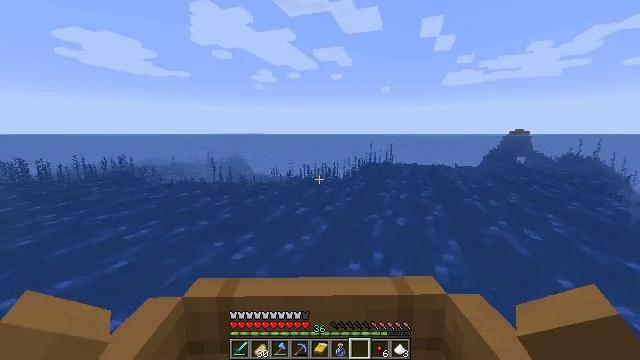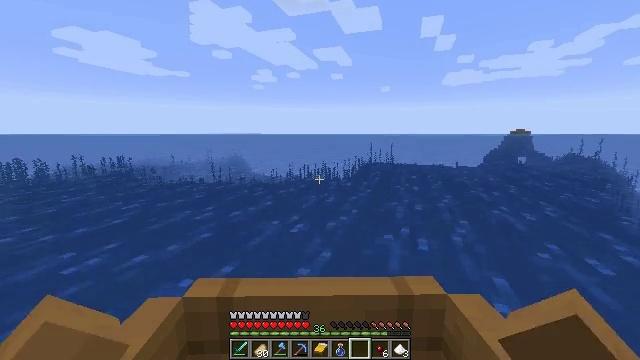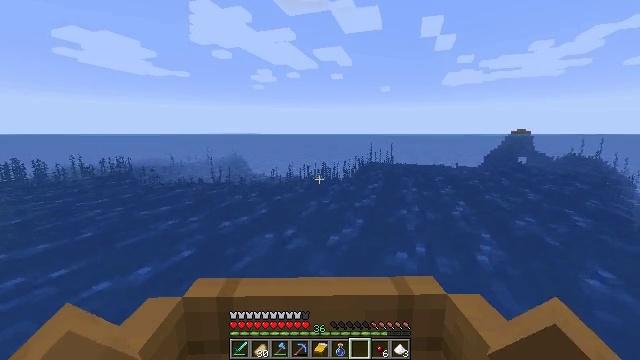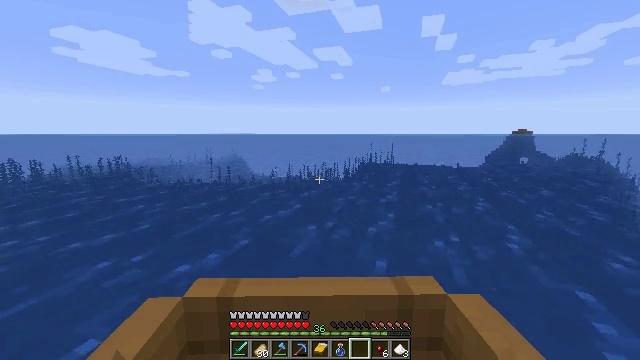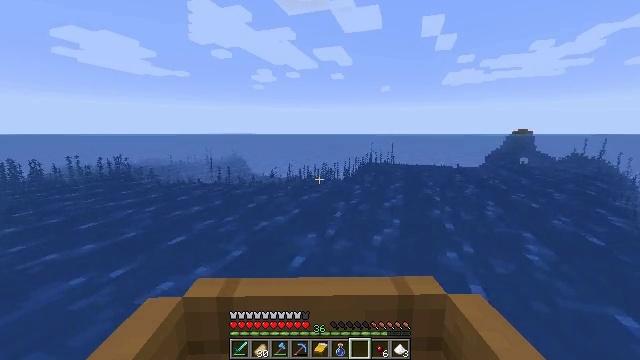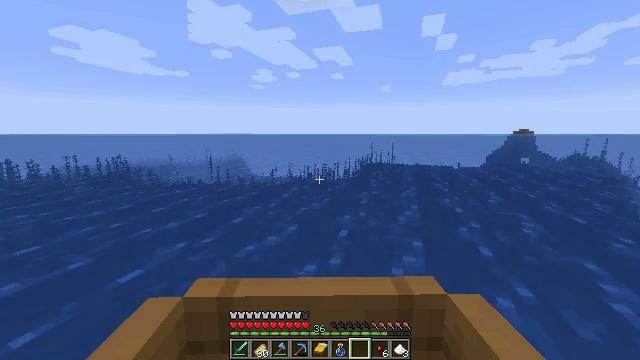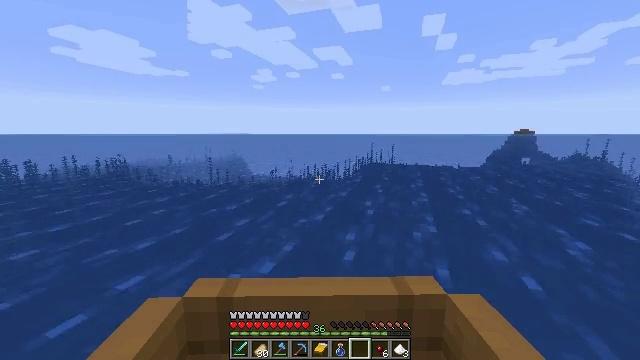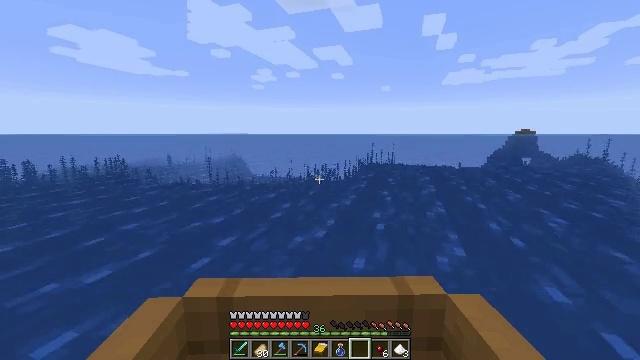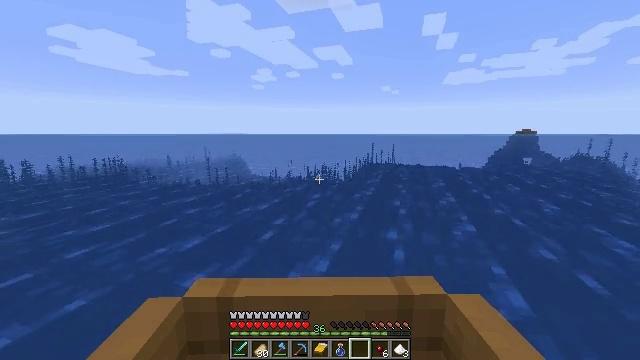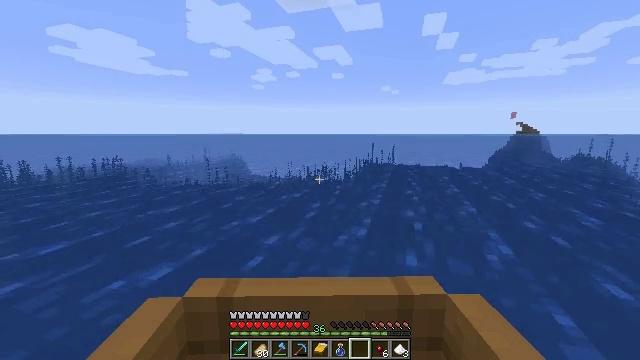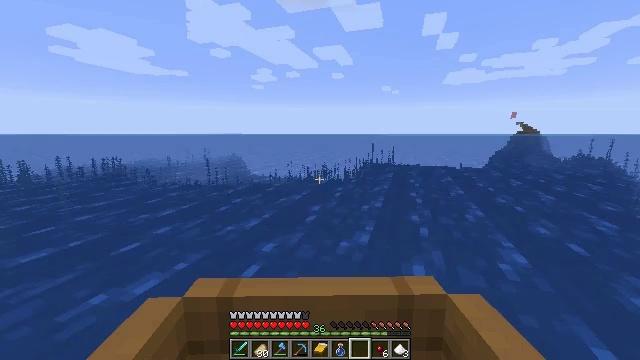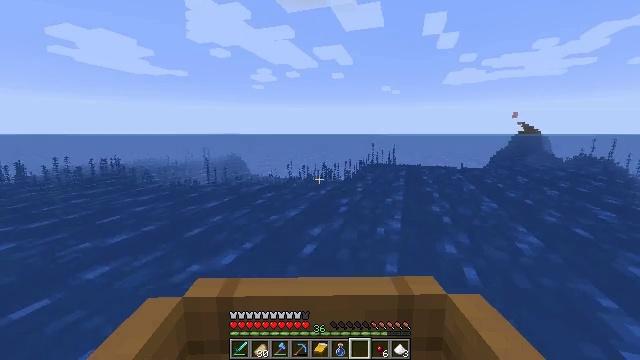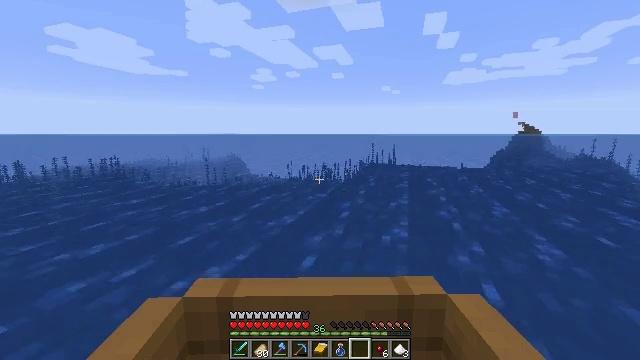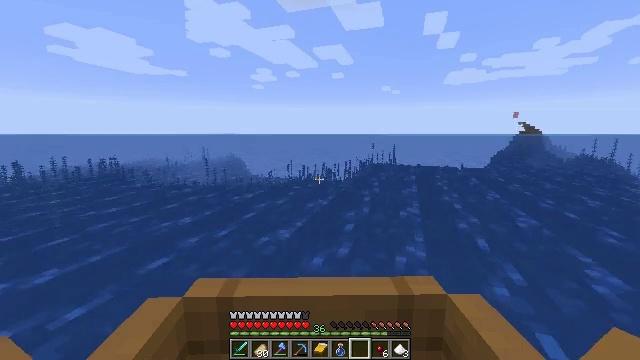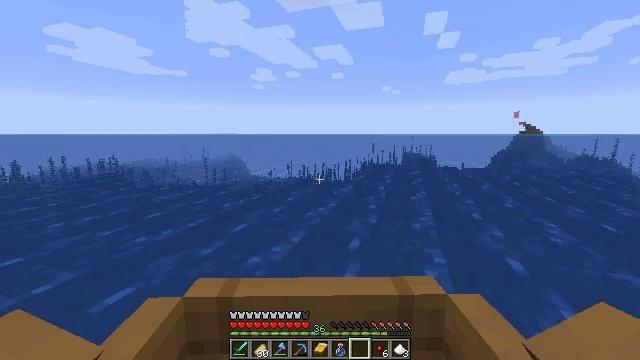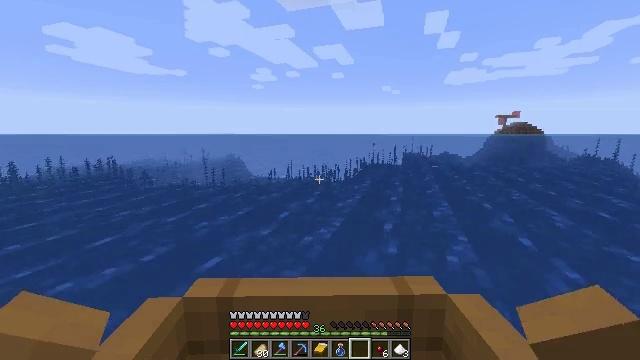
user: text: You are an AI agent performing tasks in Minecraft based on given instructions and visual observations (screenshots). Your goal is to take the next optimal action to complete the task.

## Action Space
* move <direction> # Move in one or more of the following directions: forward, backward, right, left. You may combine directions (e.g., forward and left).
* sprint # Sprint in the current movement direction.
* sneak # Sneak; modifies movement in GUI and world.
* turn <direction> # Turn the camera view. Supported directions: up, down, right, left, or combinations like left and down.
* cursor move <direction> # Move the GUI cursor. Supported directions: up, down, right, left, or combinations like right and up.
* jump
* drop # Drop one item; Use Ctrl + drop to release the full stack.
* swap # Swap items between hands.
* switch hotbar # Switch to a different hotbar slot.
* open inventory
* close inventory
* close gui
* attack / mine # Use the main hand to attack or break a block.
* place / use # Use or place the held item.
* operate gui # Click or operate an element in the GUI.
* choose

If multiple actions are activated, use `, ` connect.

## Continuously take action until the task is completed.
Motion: motion action
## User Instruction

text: Dig out the mushroom stem.
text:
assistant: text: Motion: move forward
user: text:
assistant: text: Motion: move forward
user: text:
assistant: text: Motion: move forward
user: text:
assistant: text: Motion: move forward
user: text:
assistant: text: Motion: move forward
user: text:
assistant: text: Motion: move forward
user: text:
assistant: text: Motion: move forward
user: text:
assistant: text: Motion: move forward
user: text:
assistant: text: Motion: move forward
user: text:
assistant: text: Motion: move forward
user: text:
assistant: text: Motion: move forward
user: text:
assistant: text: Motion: move forward
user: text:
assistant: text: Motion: move forward
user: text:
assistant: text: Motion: move forward
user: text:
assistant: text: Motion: move forward
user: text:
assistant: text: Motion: move forward
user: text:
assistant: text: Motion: move forward
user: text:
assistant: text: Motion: move forward
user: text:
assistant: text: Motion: move forward
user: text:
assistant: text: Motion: move forward
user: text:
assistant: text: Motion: move forward
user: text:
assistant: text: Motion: move forward
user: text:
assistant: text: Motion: move forward
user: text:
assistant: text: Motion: move forward
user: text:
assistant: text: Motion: move forward
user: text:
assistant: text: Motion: move forward
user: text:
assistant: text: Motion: move forward
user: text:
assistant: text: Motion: move forward
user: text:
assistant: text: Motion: move forward
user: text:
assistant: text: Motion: move forward